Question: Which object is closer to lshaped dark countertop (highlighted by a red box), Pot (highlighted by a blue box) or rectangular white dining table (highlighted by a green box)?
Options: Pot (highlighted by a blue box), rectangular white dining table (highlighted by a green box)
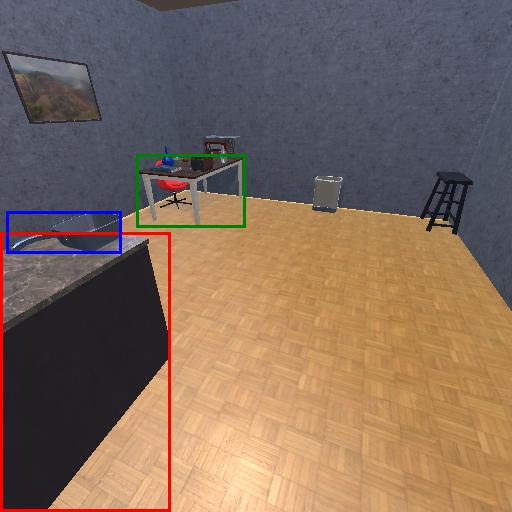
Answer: Pot (highlighted by a blue box)